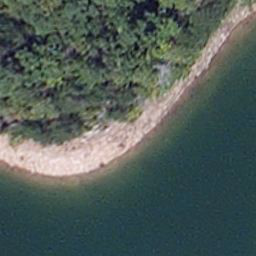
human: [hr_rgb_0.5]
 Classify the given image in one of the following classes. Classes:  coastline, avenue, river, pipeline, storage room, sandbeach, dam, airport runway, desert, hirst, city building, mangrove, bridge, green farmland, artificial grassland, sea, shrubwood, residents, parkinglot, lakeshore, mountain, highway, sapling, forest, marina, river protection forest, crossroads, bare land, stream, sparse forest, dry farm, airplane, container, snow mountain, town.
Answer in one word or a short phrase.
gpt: lakeshore